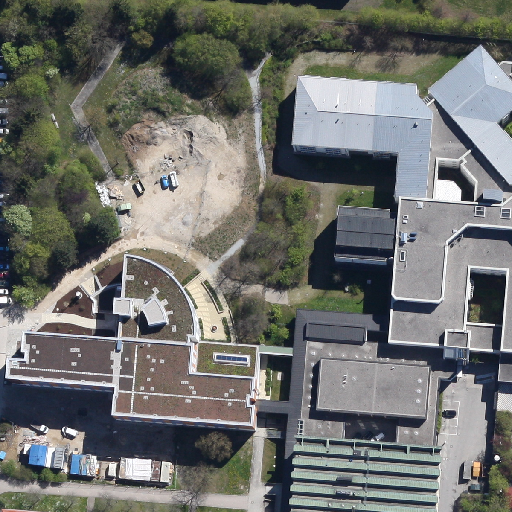
Referring expression: unpaved road